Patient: sex M, age 42
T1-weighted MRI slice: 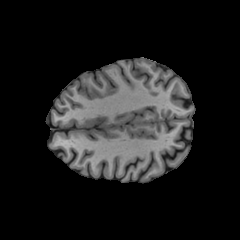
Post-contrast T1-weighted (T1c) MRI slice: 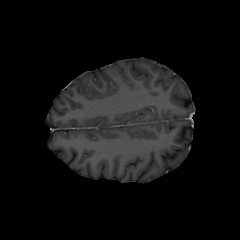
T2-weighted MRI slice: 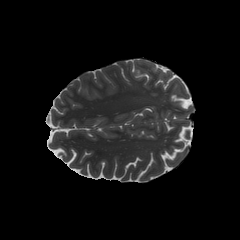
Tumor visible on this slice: no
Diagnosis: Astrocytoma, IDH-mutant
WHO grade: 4